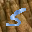
Label: 5